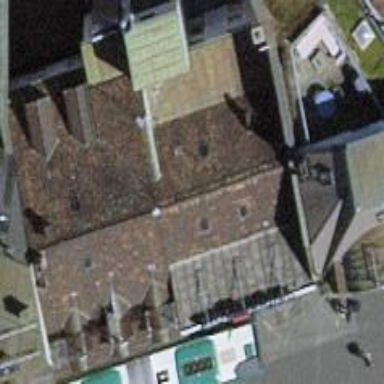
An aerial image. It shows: Café.